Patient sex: M
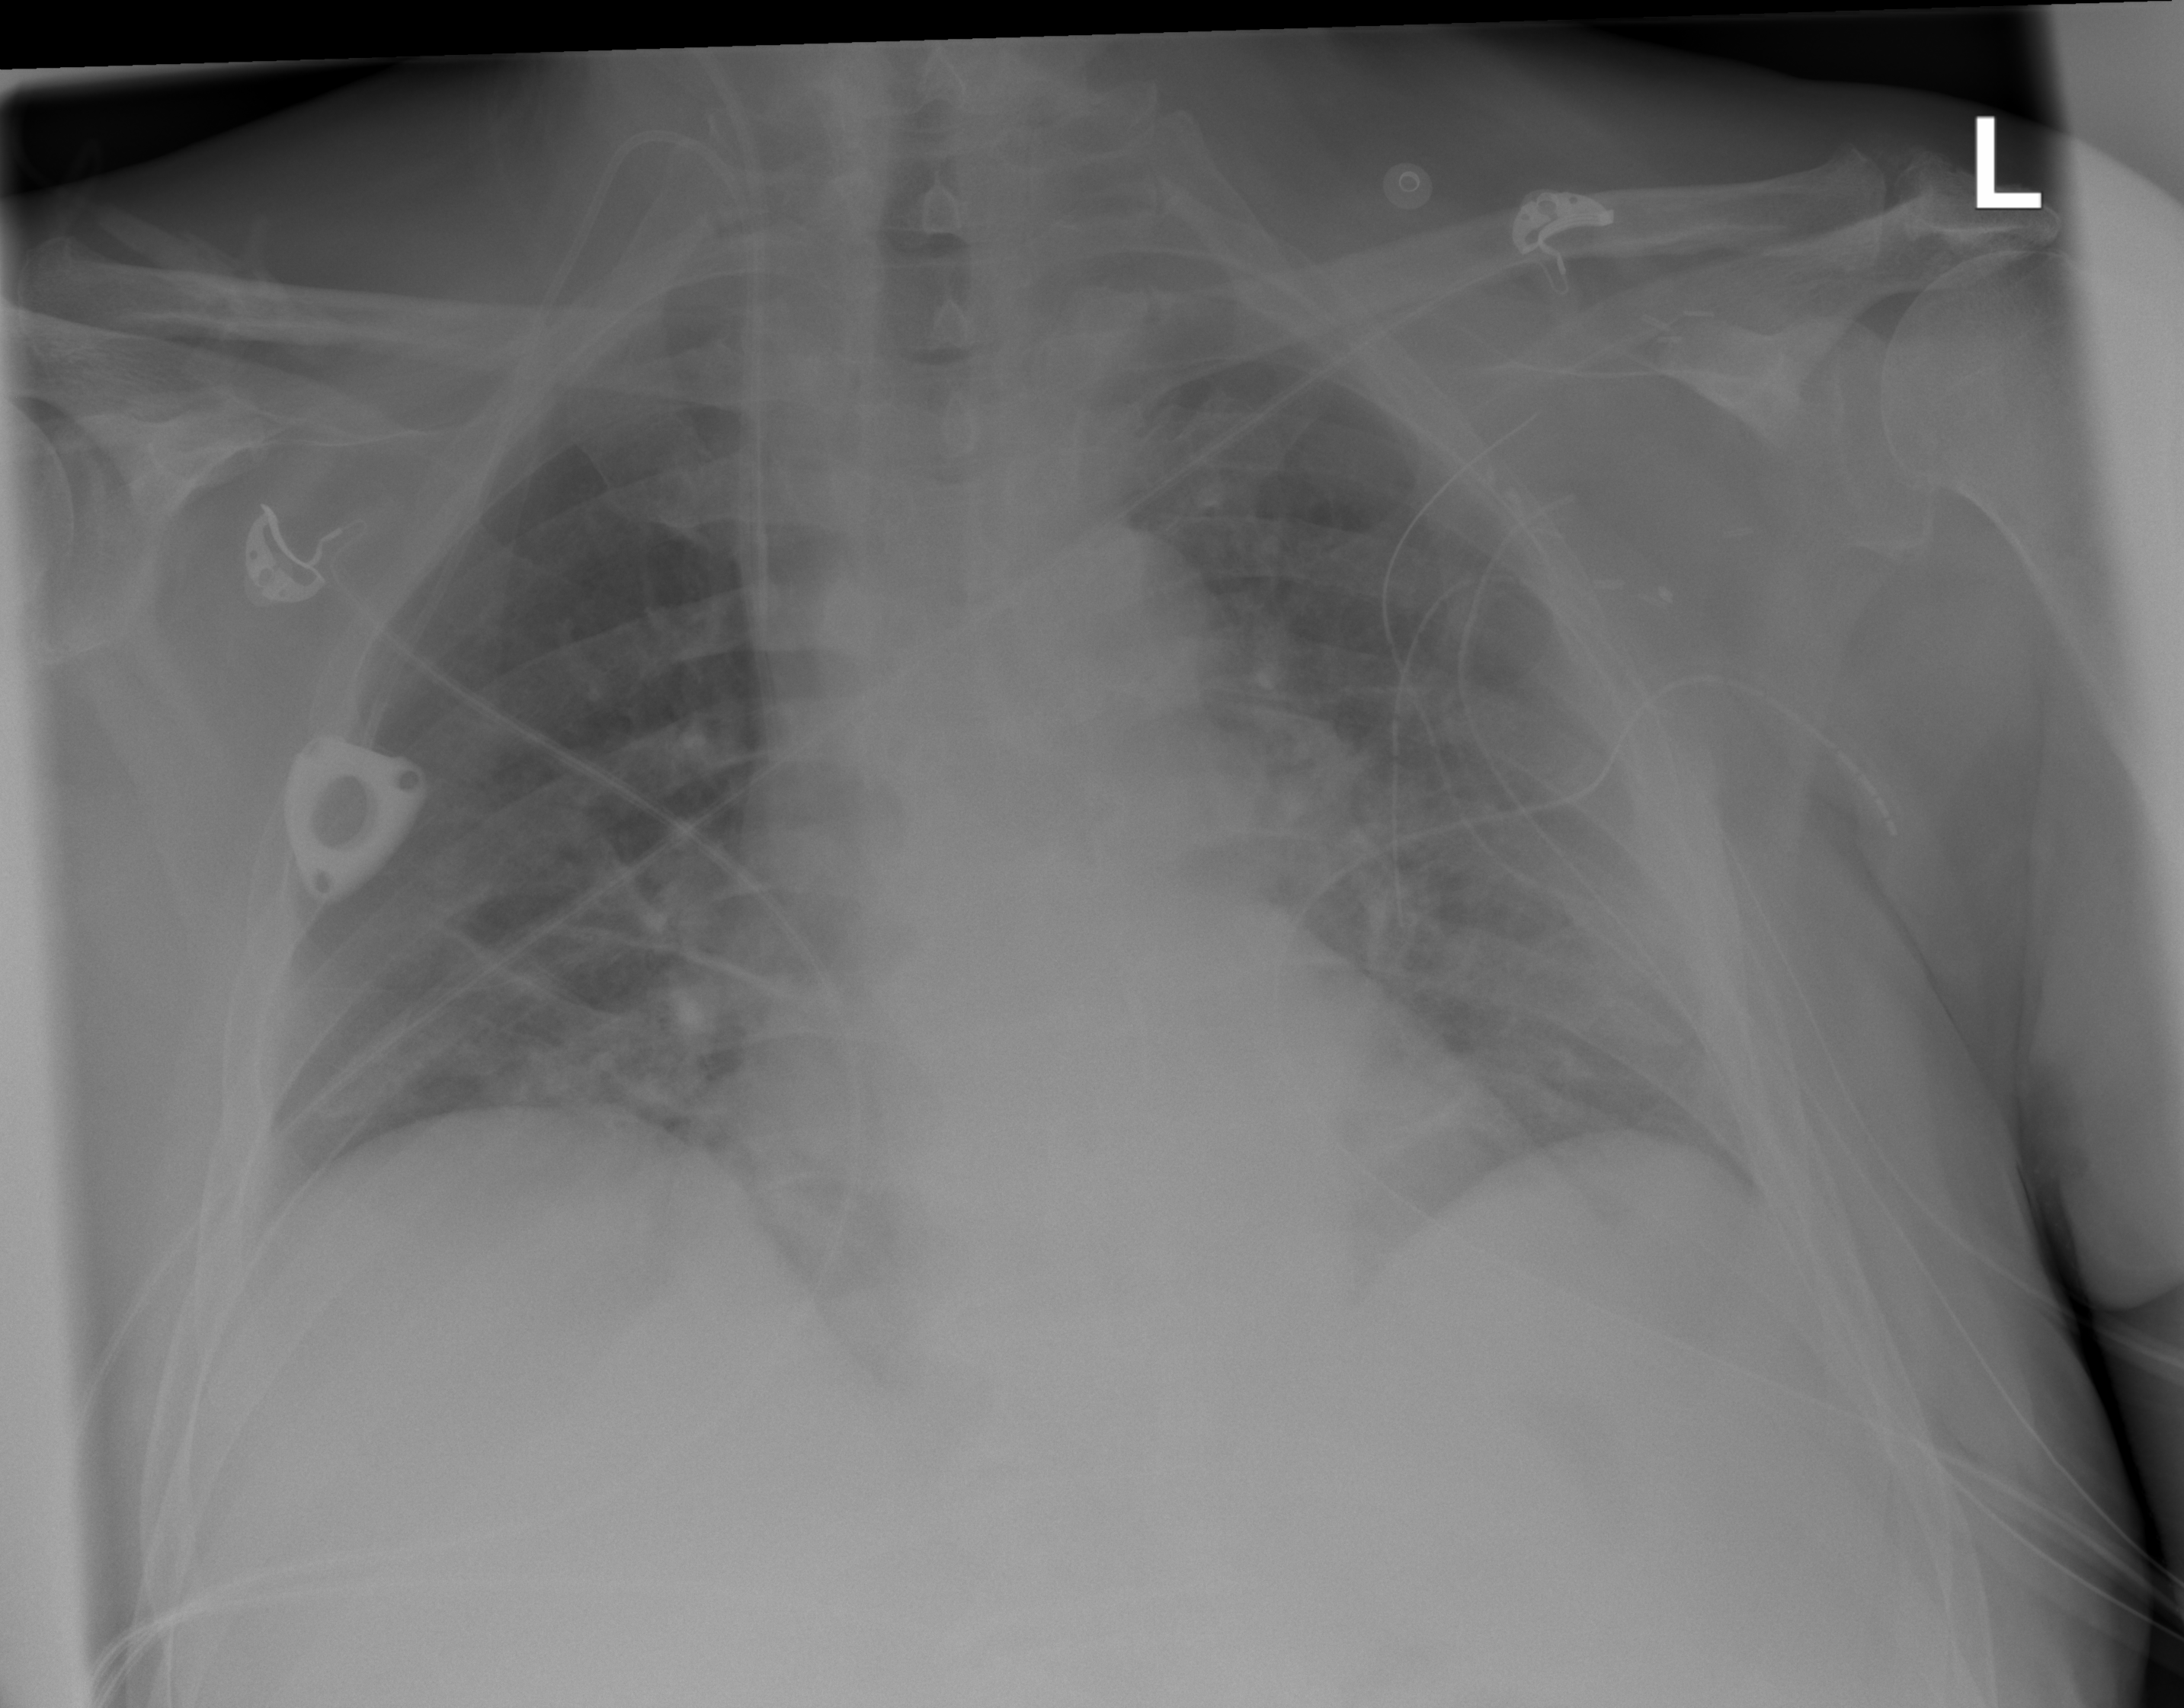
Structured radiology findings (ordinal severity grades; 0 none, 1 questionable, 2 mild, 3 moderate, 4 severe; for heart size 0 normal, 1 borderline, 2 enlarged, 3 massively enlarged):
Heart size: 0
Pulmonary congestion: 1
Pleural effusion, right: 0
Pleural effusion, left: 0
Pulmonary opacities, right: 0
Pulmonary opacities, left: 0
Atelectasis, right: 0
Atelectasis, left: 0